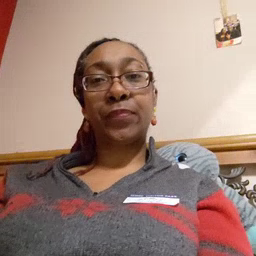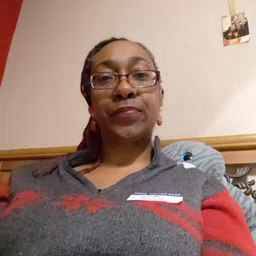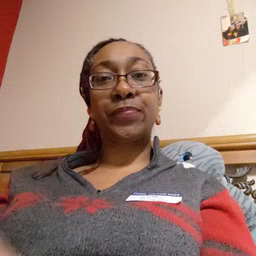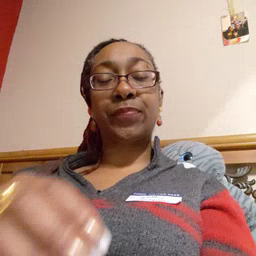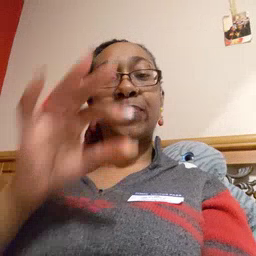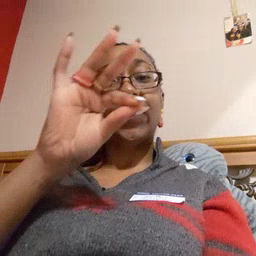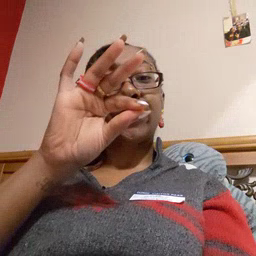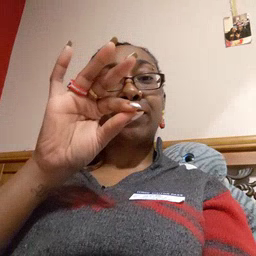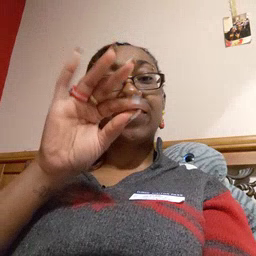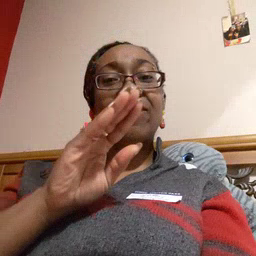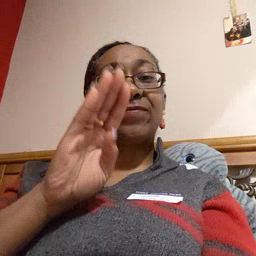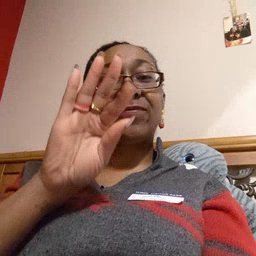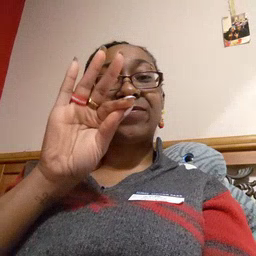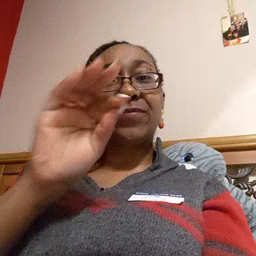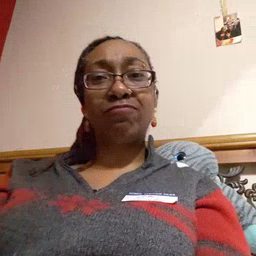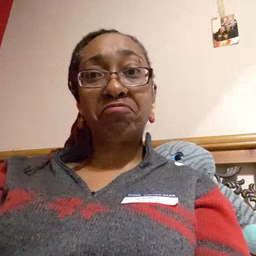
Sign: feet